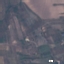
Land use / land cover class: PermanentCrop